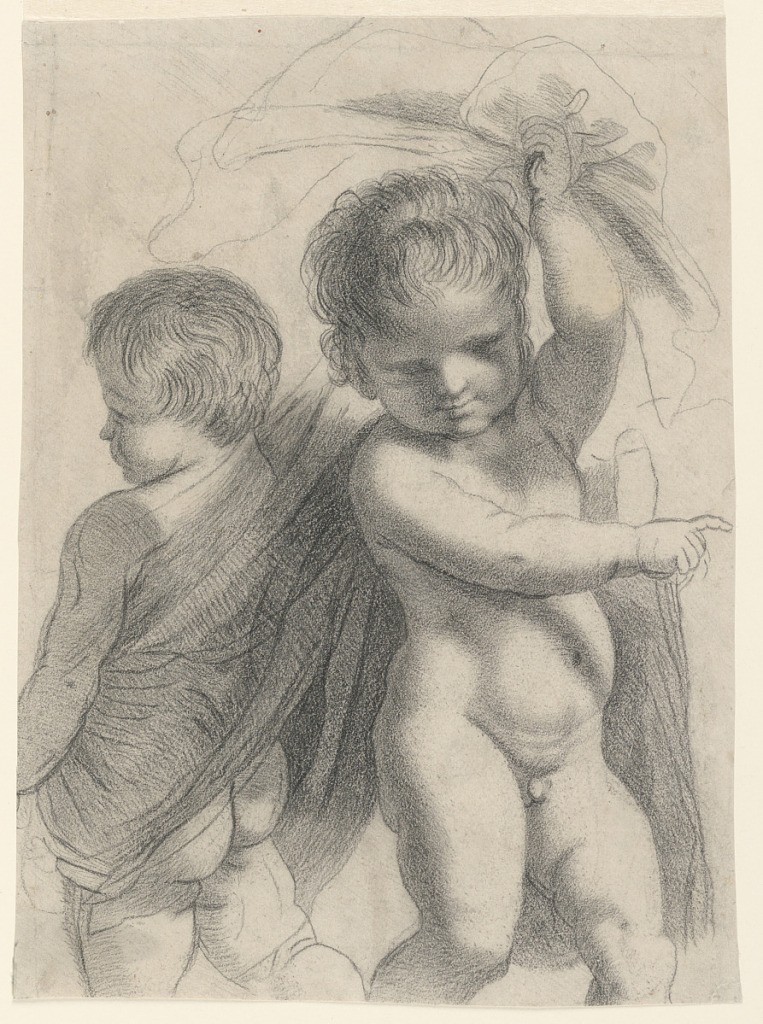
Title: Two Putti
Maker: Francesco Bartolozzi, Italian, active England, 1727–1815
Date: ca. 1600
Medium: Black chalk on cream laid paper
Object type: Drawing
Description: Two putti, with a light sketch of a large cloth draped over them, are seen back to back. The right-hand putti in the foreground, turned slightly to the right, faces the viewer and points towards the right. The putti on the left with his back turned is shown in profile, with his head turned left.